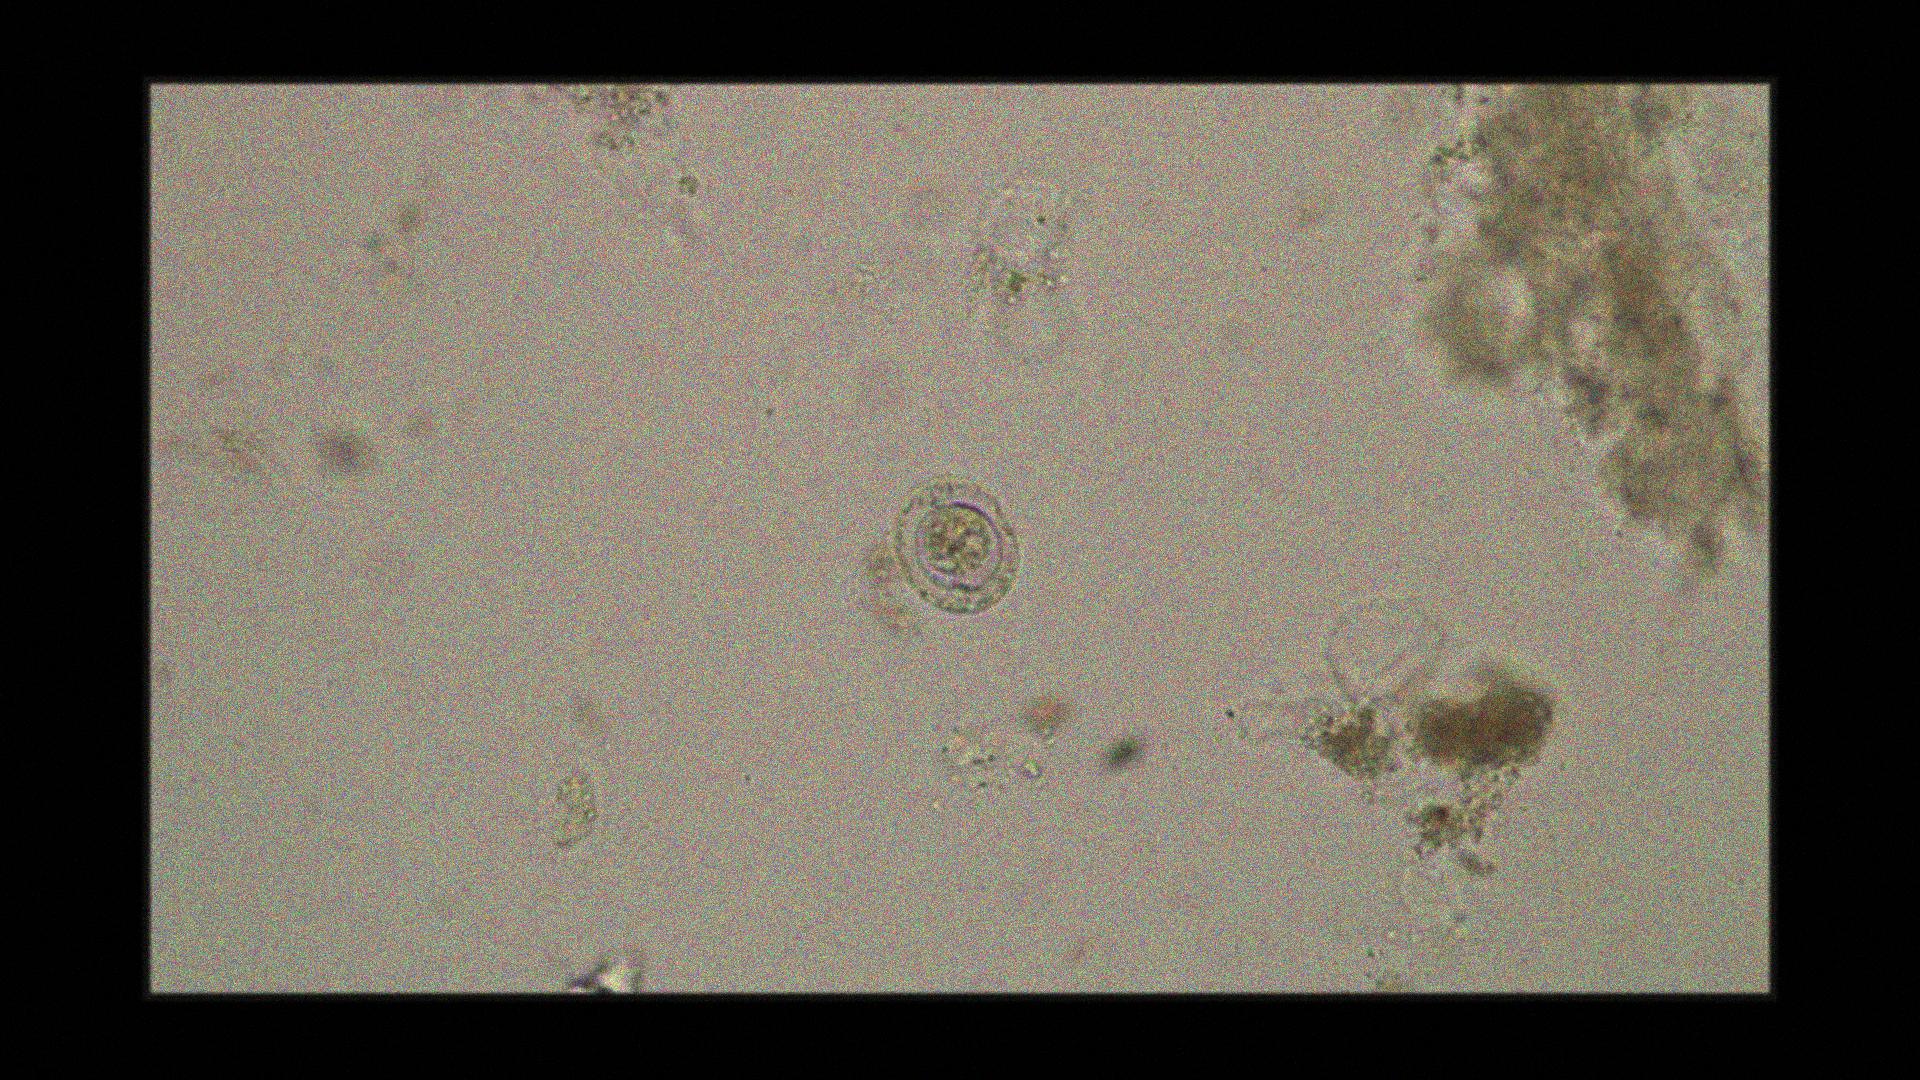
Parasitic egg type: Hymenolepis nana